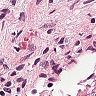
Metastatic tissue present: no